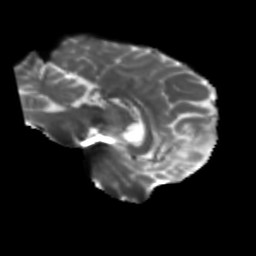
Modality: T2w
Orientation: sagittal
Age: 50
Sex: female
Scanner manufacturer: siemens
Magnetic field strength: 3 T
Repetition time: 5.25 s
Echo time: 0.08 s